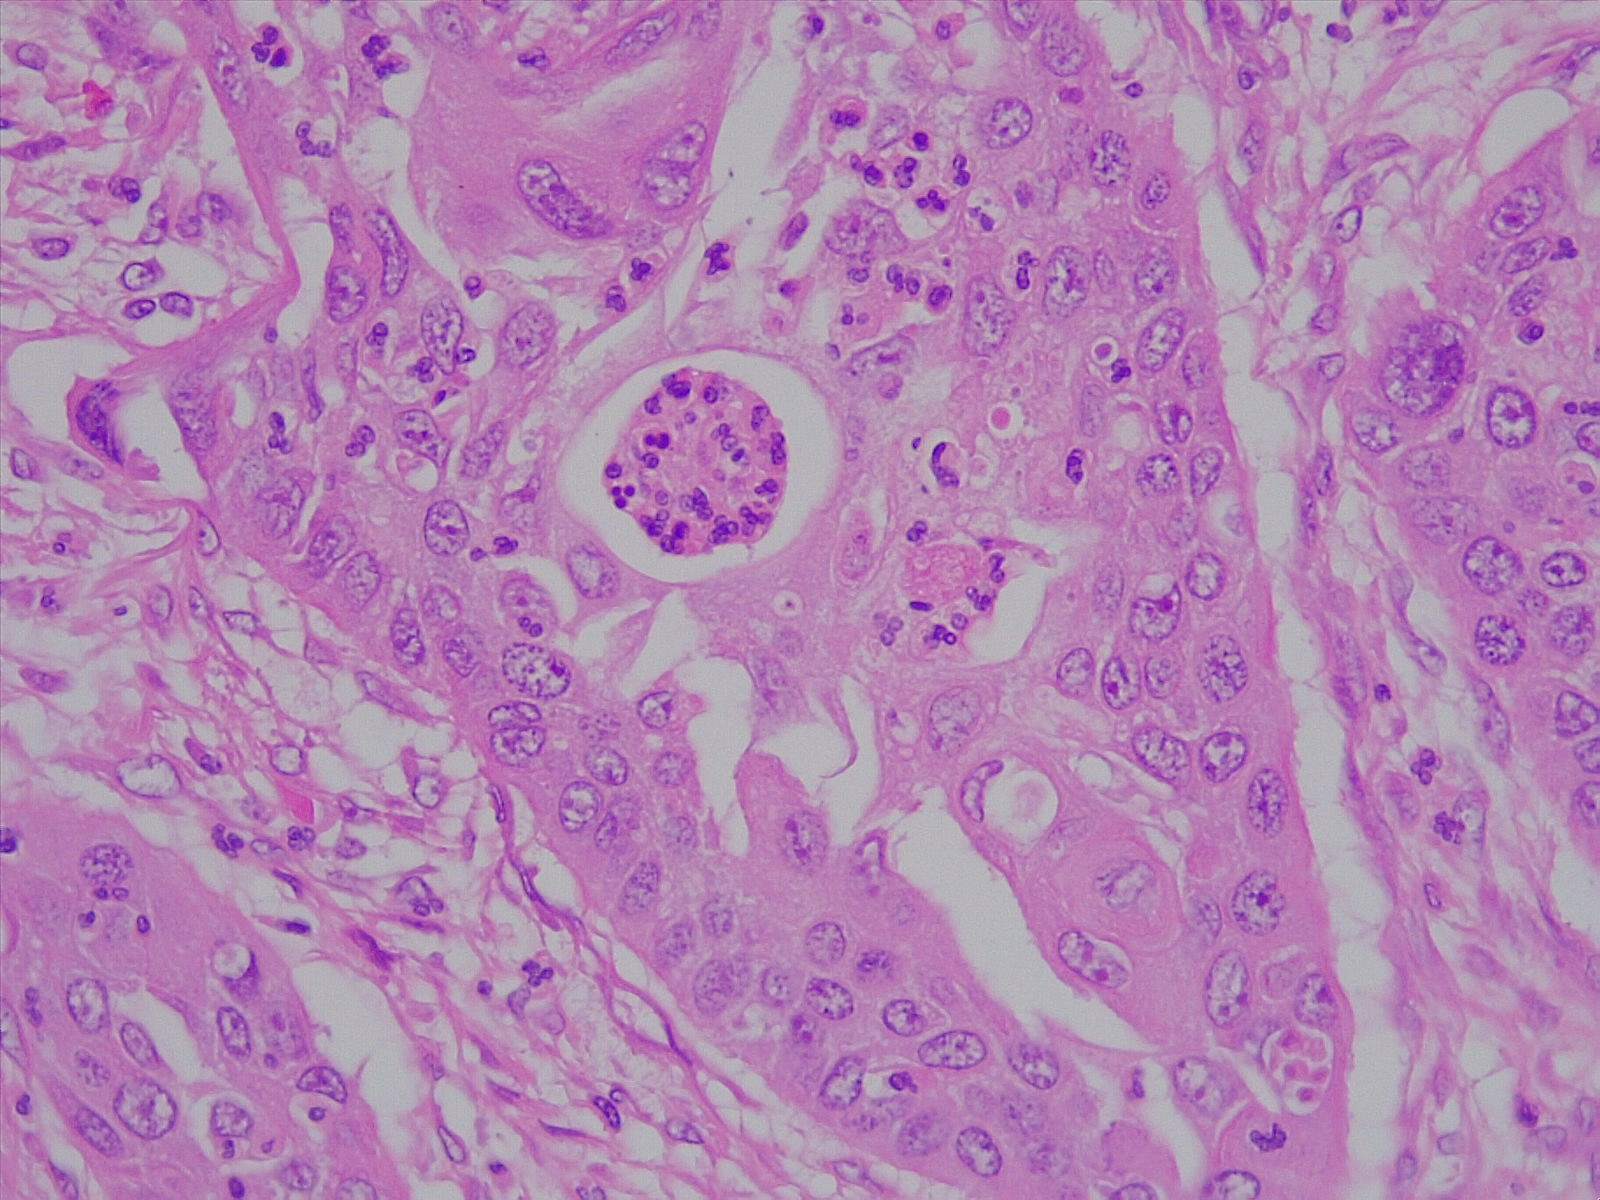
Label: lung squamous cell carcinoma, well differentiated